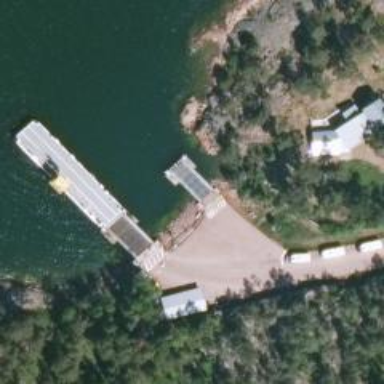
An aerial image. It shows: Primary ferry.